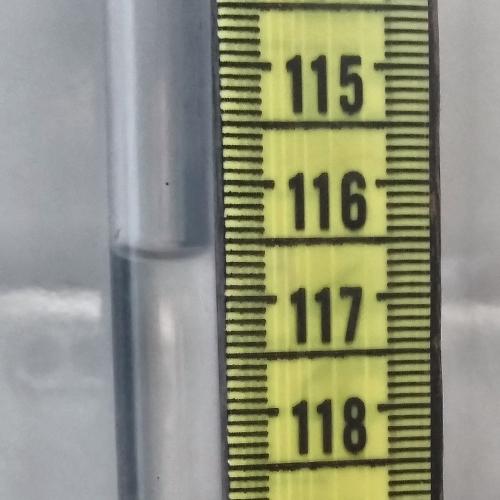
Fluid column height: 116.6 cm